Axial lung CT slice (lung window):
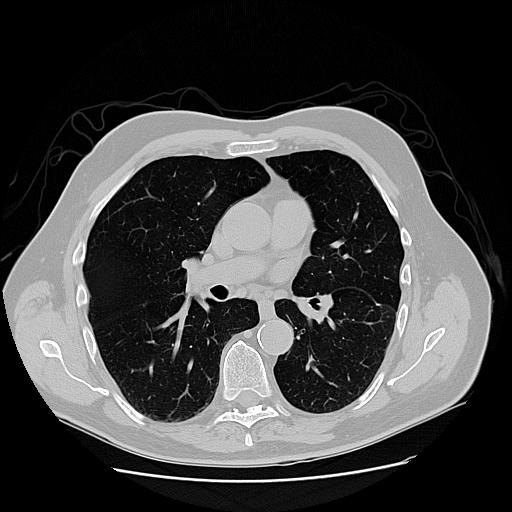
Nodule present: no